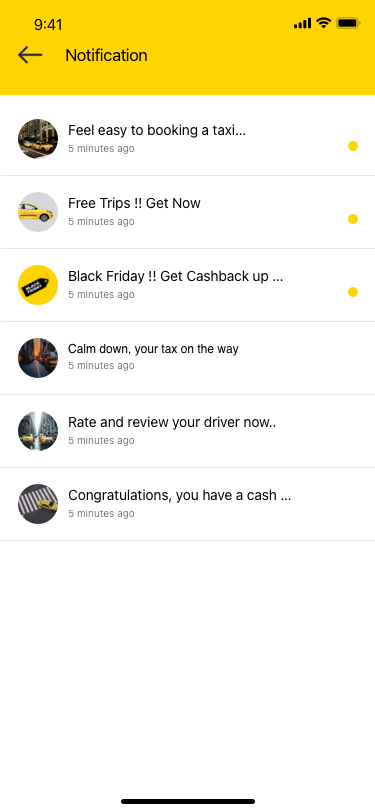
Text in this UI design:
Black Friday !! Get Cashback up …
5 minutes ago
Free Trips !! Get Now
5 minutes ago
Feel easy to booking a taxi…
5 minutes ago
Rate and review your driver now..
5 minutes ago
Calm down, your tax on the way
5 minutes ago
Congratulations, you have a cash …
5 minutes ago